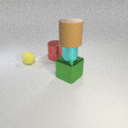
large green metal cube below large brown rubber cylinder